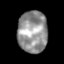
Tissue: skin
Cell type: Epithelial cells
Senescence score: 0.2575
Nuclear area (px): 1212
Mean DAPI intensity: 146.861